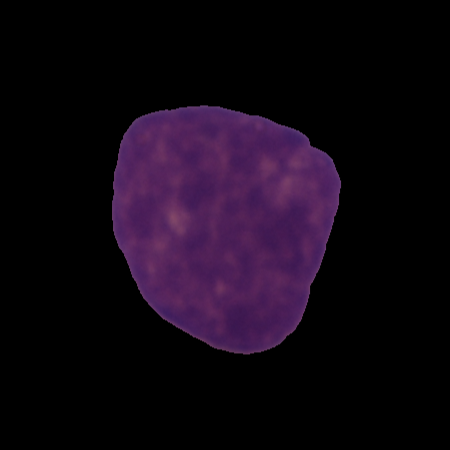
Label: cancer